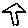
Label: house